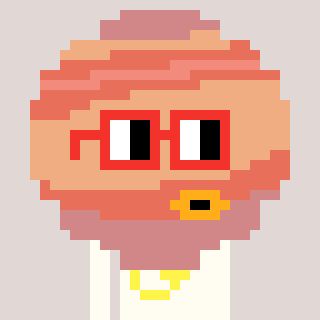
a pixel art character with square red glasses, a jupiter-shaped head and a grayscale-colored body on a warm background